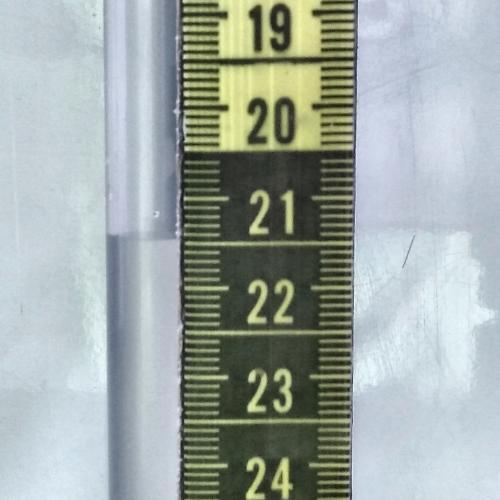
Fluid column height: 21.5 cm